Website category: phone
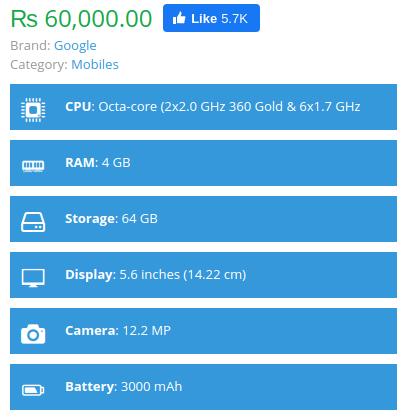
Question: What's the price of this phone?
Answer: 60,000.00

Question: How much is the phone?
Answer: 60,000.00

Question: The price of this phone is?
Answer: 60,000.00

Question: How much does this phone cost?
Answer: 60,000.00

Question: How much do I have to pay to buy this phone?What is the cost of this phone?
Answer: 60,000.00

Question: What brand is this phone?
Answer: Google

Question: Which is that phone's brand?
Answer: Google

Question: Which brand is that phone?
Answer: Google

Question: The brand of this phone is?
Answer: Google

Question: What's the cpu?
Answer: Octa-core (2x2.0 GHz 360 Gold & 6x1.7 GHz Kryo 360 Silver)

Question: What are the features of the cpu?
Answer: Octa-core (2x2.0 GHz 360 Gold & 6x1.7 GHz Kryo 360 Silver)

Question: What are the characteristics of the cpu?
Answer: Octa-core (2x2.0 GHz 360 Gold & 6x1.7 GHz Kryo 360 Silver)

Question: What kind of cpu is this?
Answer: Octa-core (2x2.0 GHz 360 Gold & 6x1.7 GHz Kryo 360 Silver)

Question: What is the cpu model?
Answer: Octa-core (2x2.0 GHz 360 Gold & 6x1.7 GHz Kryo 360 Silver)

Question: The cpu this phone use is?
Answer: Octa-core (2x2.0 GHz 360 Gold & 6x1.7 GHz Kryo 360 Silver)

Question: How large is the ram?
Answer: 4 GB

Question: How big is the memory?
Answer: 4 GB

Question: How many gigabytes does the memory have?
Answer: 4 GB

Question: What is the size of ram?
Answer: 4 GB

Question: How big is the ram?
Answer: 4 GB

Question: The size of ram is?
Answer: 4 GB

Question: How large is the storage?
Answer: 64 GB

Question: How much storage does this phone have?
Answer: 64 GB

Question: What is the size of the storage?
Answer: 64 GB

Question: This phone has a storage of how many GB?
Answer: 64 GB

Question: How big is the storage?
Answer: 64 GB

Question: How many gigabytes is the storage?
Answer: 64 GB

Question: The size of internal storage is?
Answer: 64 GB

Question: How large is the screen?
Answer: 5.6 inches (14.22 cm)

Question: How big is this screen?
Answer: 5.6 inches (14.22 cm)

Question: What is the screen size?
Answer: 5.6 inches (14.22 cm)

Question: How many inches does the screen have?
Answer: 5.6 inches (14.22 cm)

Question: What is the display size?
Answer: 5.6 inches (14.22 cm)

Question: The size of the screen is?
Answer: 5.6 inches (14.22 cm)

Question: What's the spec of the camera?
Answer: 12.2 MP

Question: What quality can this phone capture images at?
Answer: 12.2 MP

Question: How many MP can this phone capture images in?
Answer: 12.2 MP

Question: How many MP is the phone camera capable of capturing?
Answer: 12.2 MP

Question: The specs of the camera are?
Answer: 12.2 MP

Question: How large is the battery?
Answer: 3000 mAh

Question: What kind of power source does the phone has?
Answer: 3000 mAh

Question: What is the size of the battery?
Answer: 3000 mAh

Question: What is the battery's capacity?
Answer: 3000 mAh

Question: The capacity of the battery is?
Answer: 3000 mAh